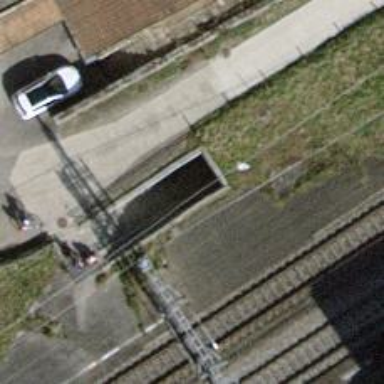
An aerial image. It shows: Footway tunnel.